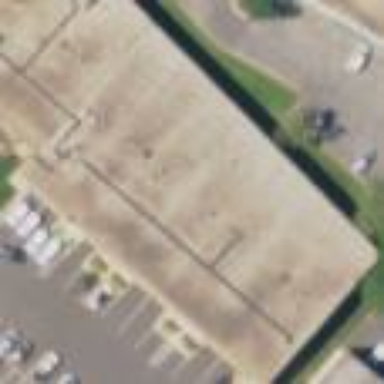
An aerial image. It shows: Commercial building.